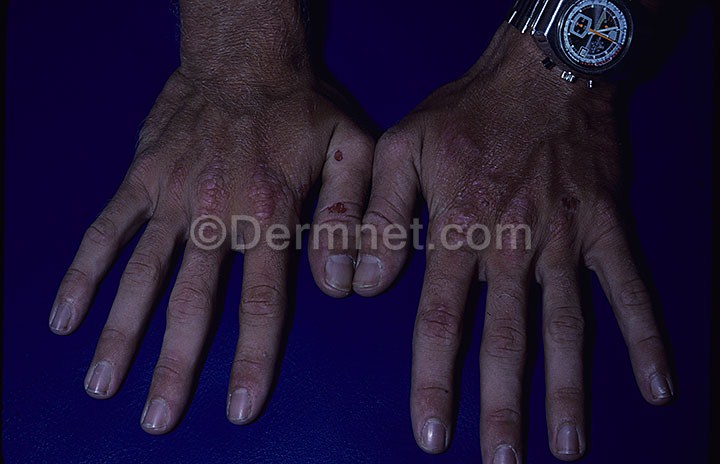
Disease: Exanthems and Drug Eruptions